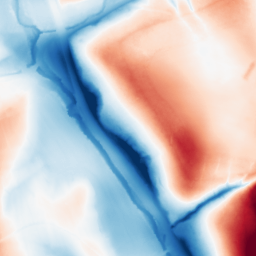
Category: classical
Decomposition family: gaussian_anisotropic
Decomposition parameters: sigma_x: 50
sigma_y: 2
Upsampling method: linear_exact
Upsampling parameters: scale: 4
Upsampling scale: 4